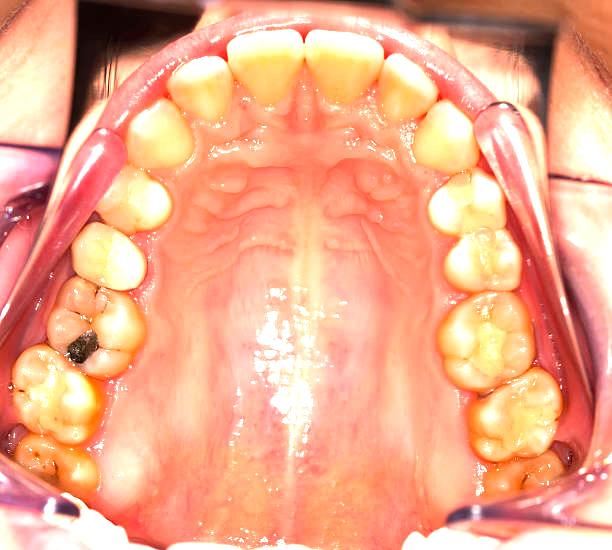
Condition: Gingivitis